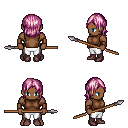
a pixel art fantasy rpg character, male body template, human, dark skin, brown sleeveless shirt, white pants, pink long bangs hairstyle, leather bracers, maroon shoes, spear, four views (front, back, left, right), 2x2 character sprite sheet, small pixel art, hard edges, no anti-aliasing